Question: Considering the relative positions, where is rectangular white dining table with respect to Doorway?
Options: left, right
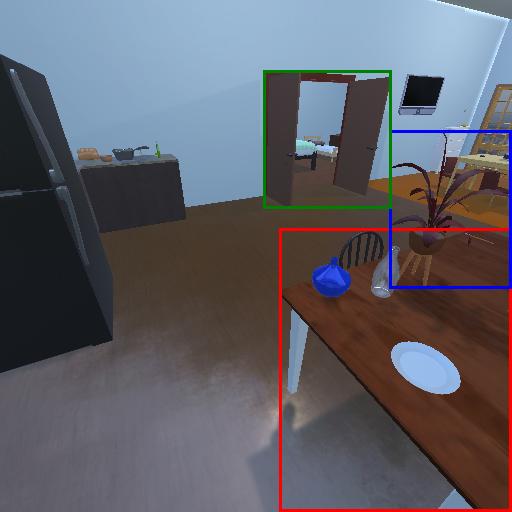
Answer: left